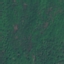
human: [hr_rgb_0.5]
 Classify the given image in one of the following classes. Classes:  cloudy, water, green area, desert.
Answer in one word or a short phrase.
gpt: green area